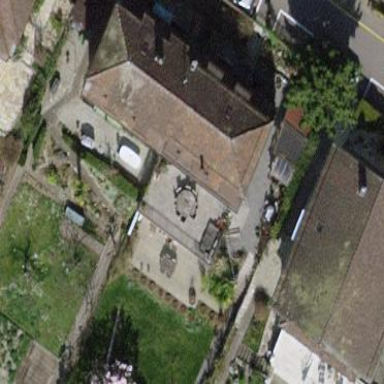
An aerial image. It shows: Semidetached house.